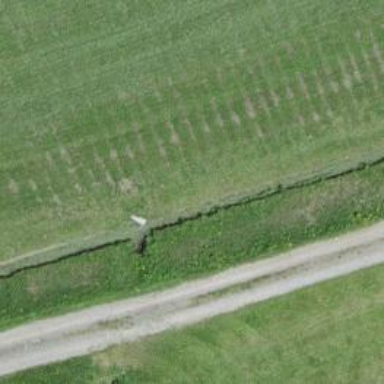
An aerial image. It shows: Ditch in the surroundings.